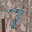
Label: 7